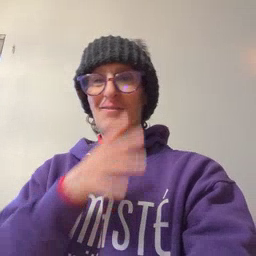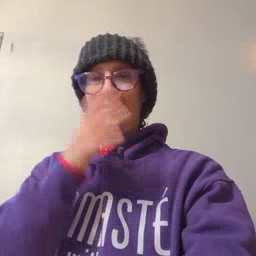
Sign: farm